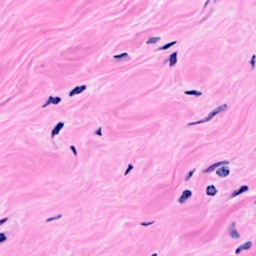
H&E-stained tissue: Breast